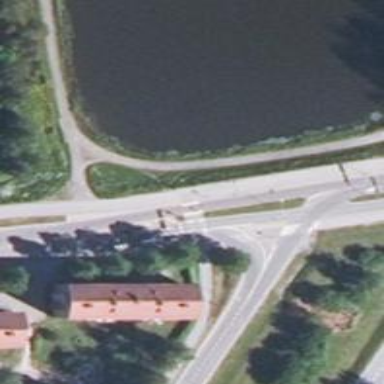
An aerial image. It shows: Cycleway.